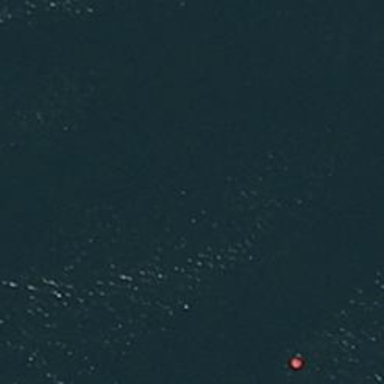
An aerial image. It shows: Red buoy.